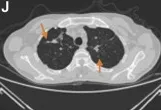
Image evaluation after fourth-line treatment of penpulimab combined with lenvatinib in February 2022: progressive disease.
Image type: radiology (ct)